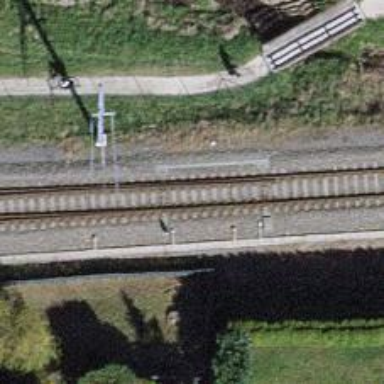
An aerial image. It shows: Railway switch.